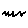
Label: zigzag